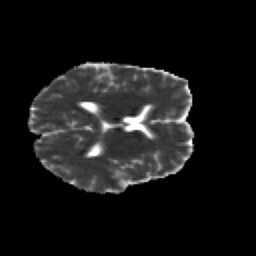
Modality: MD
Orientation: axial
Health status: healthy
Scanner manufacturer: siemens
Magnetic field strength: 3 T
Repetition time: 12 s
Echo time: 0.092 s